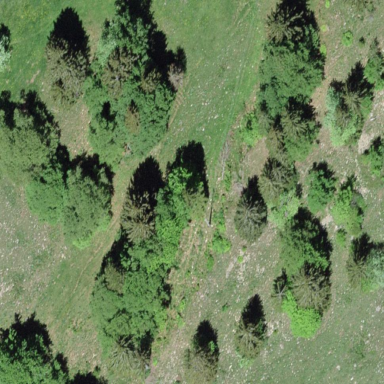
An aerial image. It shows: Mixed forest with variety of leaf types and cycles.